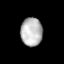
Tissue: lung
Cell type: Endothelial cells
Senescence score: 0.6688
Nuclear area (px): 606
Mean DAPI intensity: 183.262